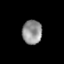
Tissue: lung
Cell type: Epithelial cells
Senescence score: 0.2056
Nuclear area (px): 469
Mean DAPI intensity: 144.122